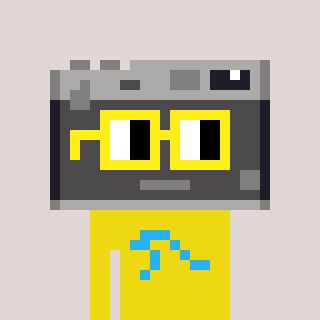
a pixel art character with square yellow glasses, a camera-shaped head and a yellow-colored body on a warm background